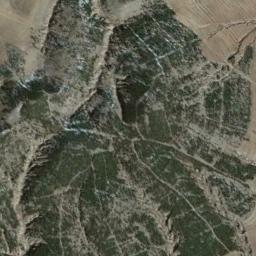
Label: mountain